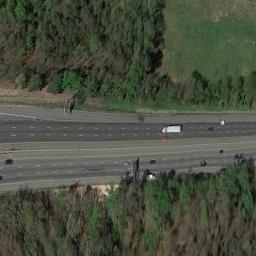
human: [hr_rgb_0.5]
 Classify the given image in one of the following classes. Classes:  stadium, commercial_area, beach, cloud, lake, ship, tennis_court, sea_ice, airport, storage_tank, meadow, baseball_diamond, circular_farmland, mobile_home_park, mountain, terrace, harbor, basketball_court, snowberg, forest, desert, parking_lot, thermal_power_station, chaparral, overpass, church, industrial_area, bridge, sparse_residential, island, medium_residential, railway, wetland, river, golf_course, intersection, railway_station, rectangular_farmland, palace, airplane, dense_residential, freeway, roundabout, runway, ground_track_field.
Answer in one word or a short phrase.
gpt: freeway